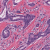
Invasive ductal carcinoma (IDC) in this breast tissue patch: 1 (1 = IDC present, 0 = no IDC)